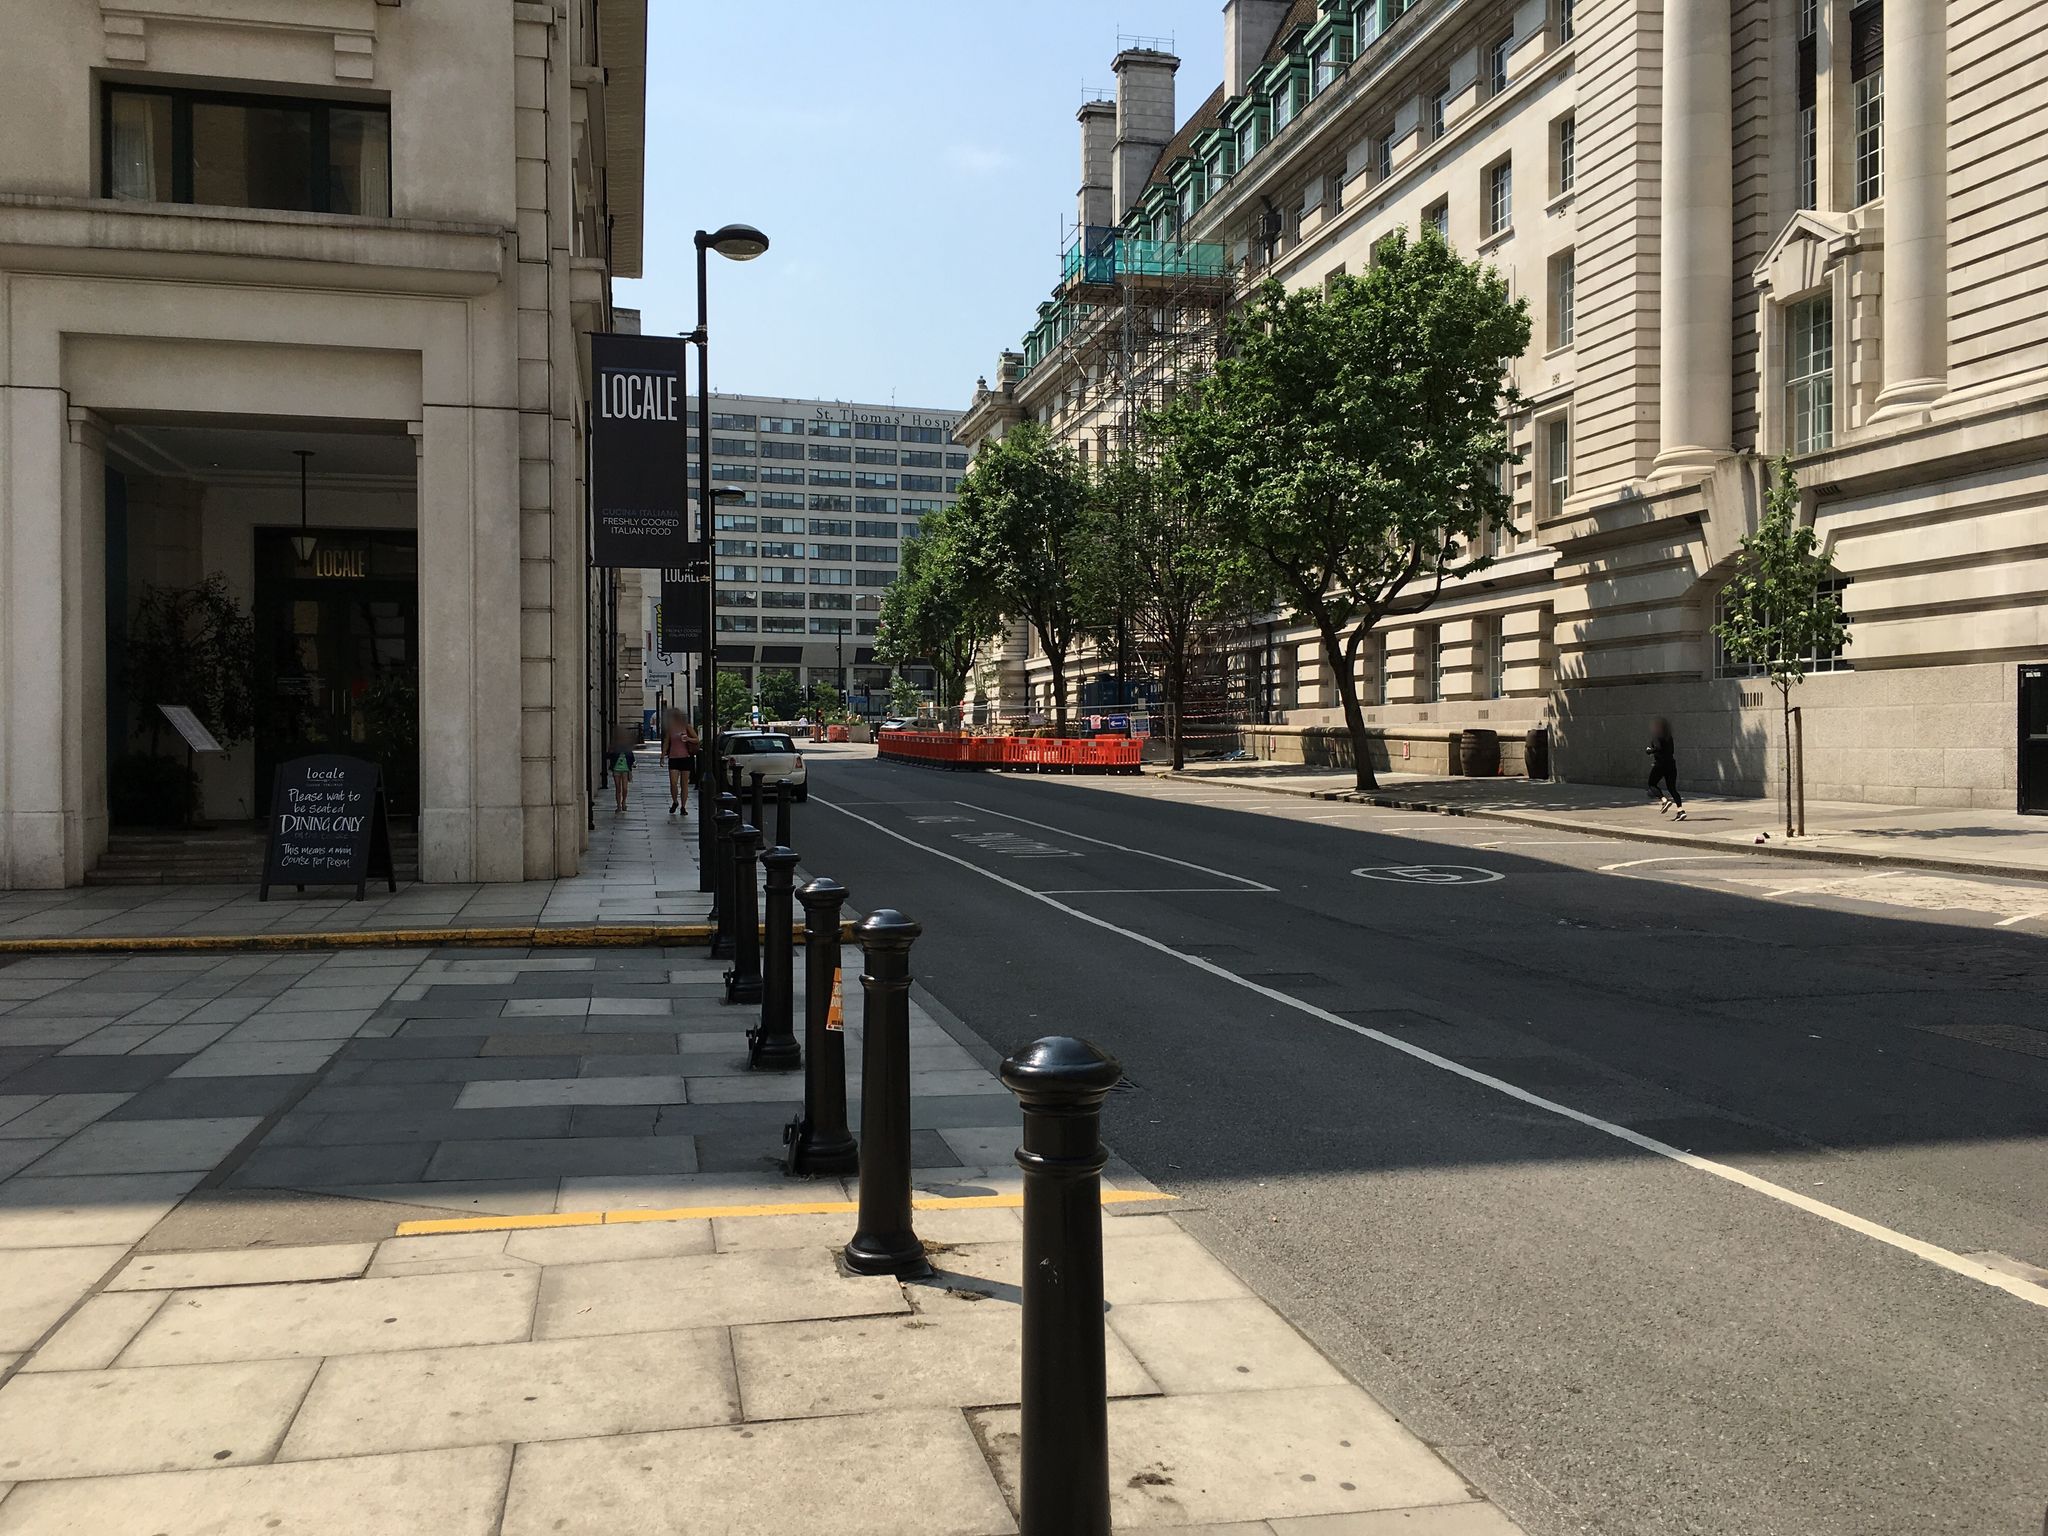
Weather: clear
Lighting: day
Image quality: good
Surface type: walking surface
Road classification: footway, cycleway, pedestrian
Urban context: urban centre
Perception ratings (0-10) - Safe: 6.07, Lively: 8.78, Beautiful: 7.88, Boring: 1.59, Depressing: 4.62, Wealthy: 9.44